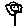
Label: flower